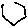
Label: hexagon